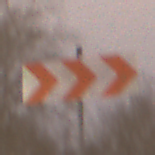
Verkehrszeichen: RichtungstafelnInKurvenGrossLinks
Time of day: Night
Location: Outdoor (Urban)
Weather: Overcast
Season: Winter
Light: Artificial